Question: I'm learning html & css and I downloaded a PSD File to convert to code but I'm having a little problem:
I have my table but I need to know, how can i do one space here?

In this link i have the HTML and CSS code: <URL>
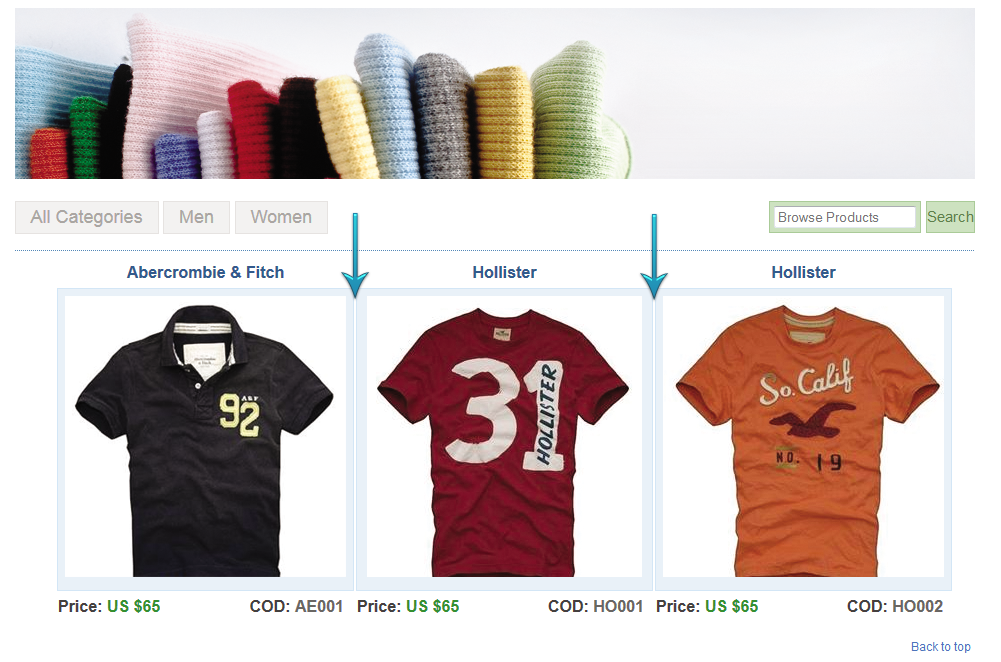
Answer: To change the width of that space in a table using CSS you would use
'''
table {
border-spacing: 10px;
border-collapse: separate;
}
'''
For more info see: <URL>
However as you haven't realy got tabular data and more of a list, I would use a list:
'''
<ul class="products">
<li>
<h2>Abercrombie &amp; Fitch</h2>
<img src="http://dotacionesindustriales.net/images/4002%20Camisa%20Manga%20Corta%20Hombre-Oxford.jpg" />
<div>
<span class="price"><b>Price:</b> US $65</span>
<span class="COD"><b>COD:</b> AE001 </span>
</div>
</li>
<li>
<h2>Hollister</h2>
<img src="http://dotacionesindustriales.net/images/4002%20Camisa%20Manga%20Corta%20Hombre-Oxford.jpg" />
<div>
<span class="price"><b>Price:</b> US $65</span>
<span class="COD"><b>COD:</b> AE001 </span>
</div>
</li>
<!-- etc -->
</ul>
'''
'''
ul.products
{
list-style:none;
margin:0;
padding:0;
}
.products li
{
float:left;
margin-right:1em;
margin-bottom:1.2em;
}
.products li img
{
padding:6px;
background-color: #e9f1f8;
border: 1px solid #d3e6f6;
}
.products li h2
{
color: #325A8C;
font-size:16px;
text-align:center;
font-family:serif;
}
.products li div
{
font-weight:bold;
}
.products li div .price
{
color: #349031;
}
.products li div .COD
{
color: #44403F;
float:right;
padding-right: 1.5em;
}
.products li div .price b, .products li div .COD b
{
color:#000;
}
'''
The most important part in regards to your original question is:
'''
.products li
{
float:left;
margin-right:1em; /*Adjust this value to change the horizontal Spacing*/
margin-bottom:1.2em;
}
'''
Apart from being more semantic html, you get the added advantage of a fluid layout. If three products don't fit across the page it will adjust the layout accordingly. Similarly it will accomodate more if they will fit.
See it in action here: <URL>